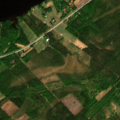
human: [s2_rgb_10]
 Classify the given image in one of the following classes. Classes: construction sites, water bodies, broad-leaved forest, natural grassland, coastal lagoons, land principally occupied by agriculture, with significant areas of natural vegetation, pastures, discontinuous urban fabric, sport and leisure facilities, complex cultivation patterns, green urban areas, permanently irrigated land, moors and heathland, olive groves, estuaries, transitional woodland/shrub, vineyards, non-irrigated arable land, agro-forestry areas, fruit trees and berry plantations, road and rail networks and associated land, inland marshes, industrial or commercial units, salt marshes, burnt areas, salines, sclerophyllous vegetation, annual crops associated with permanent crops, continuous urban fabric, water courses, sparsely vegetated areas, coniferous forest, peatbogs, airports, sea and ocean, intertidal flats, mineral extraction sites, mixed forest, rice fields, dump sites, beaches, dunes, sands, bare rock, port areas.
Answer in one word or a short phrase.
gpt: land principally occupied by agriculture, with significant areas of natural vegetation, mixed forest, transitional woodland/shrub, water courses